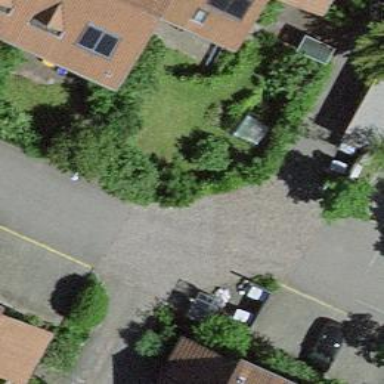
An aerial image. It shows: Living street paved with paving stones.